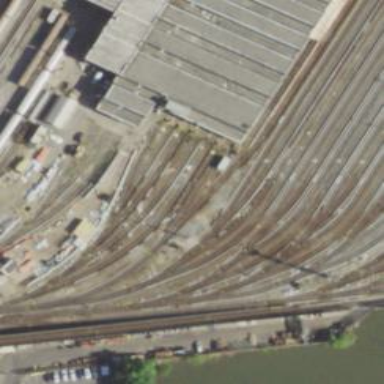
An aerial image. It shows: Electrified rail in service yard.